По гладкой горизонтальной поверхности скользит пластинка, на которой отмечены $3$ точки ($A, B$ и $C$), лежащие в вершинах прямоугольного треугольника с углом $30^\circ$ при вершине $B$ (см. рис). Гипотенуза треугольника равна $L$. В некоторый момент времени скорость точки $A$ равна по модулю $v$ и направлена под углом $30^\circ $ к катету $BC$. Известно также, что скорость точки $B$ в этот момент времени направлена вдоль линии $a_1a_2$, параллельной катету $AC$. Определите:
Модуль и направление скорости точки $B$.
Модуль и направление скорости точки $C$.
Положение точки $O$, скорость в которой в данный момент времени равна нулю.
Изобразите на чертеже векторы скоростей точек $B$ и $C$, а также положение точки $O$.
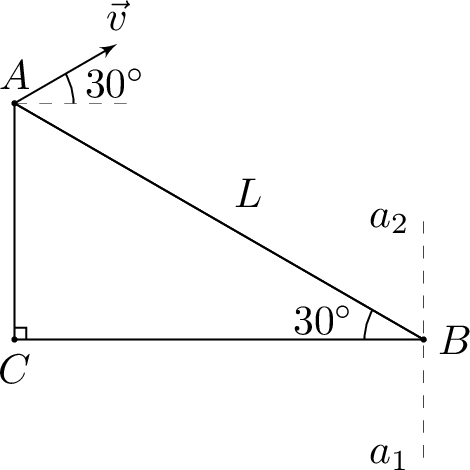
Темы:
T, Механика, Кинематика, Всероссийские, Вращательное движение